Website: walmart
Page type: billing-address
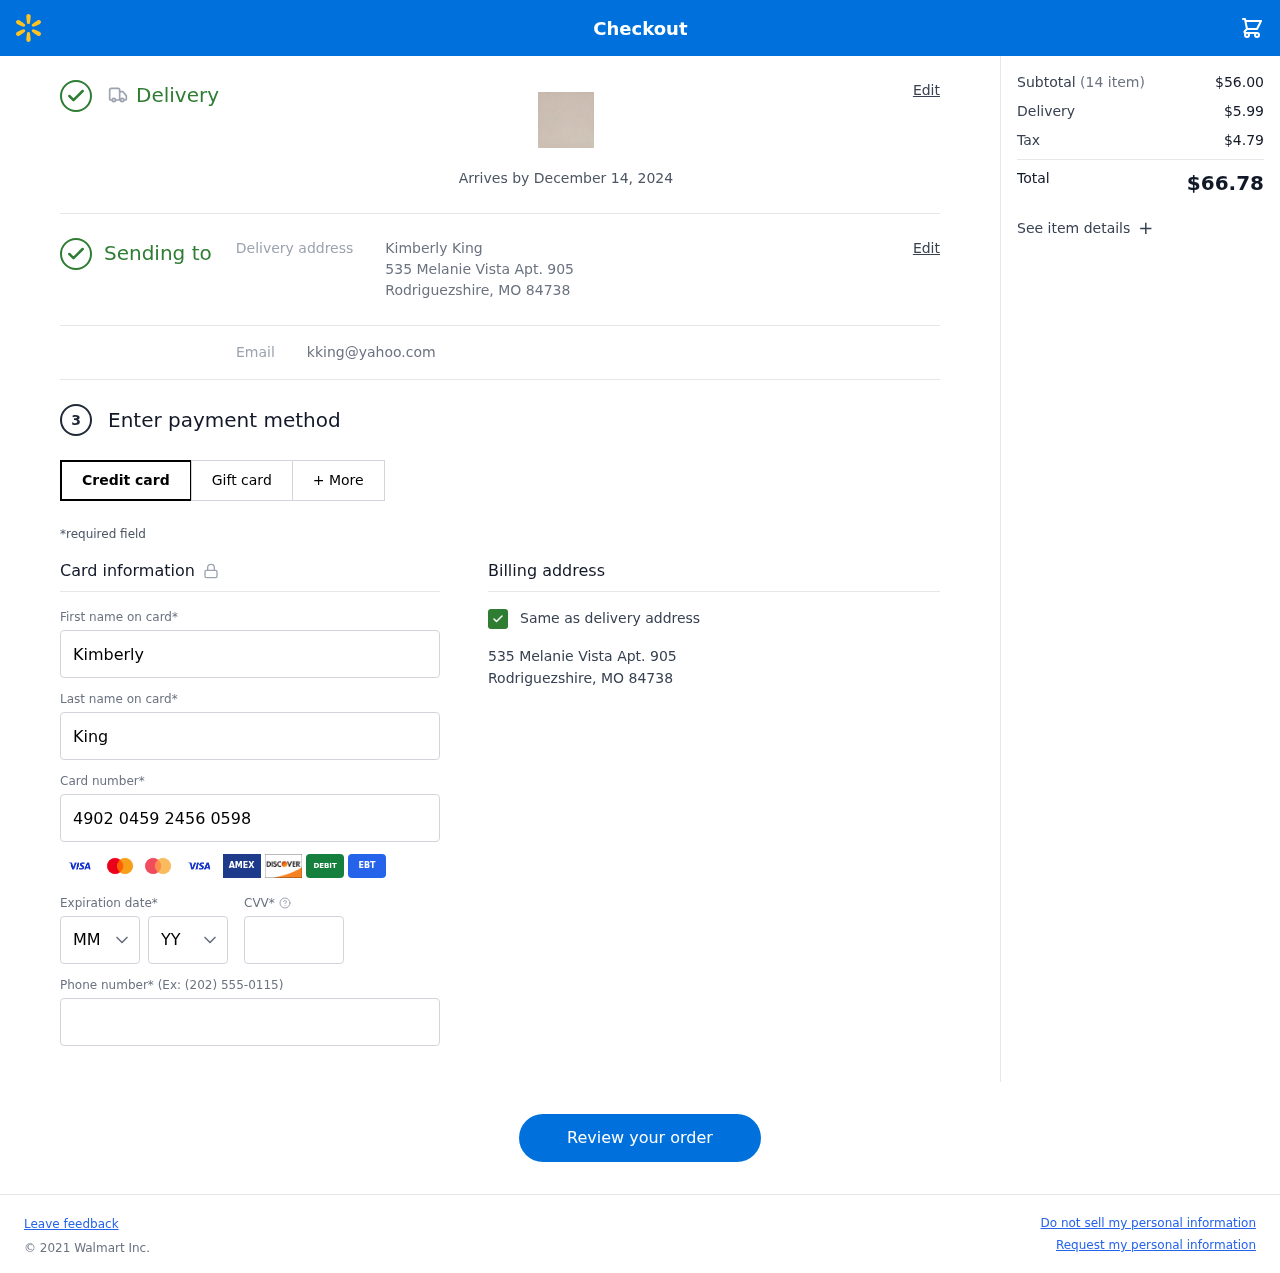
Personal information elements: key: PII_CARD_CVV
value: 003
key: PII_CARD_EXPIRY_MONTH
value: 11
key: PII_CARD_EXPIRY_YEAR
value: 30
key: PII_CARD_NUMBER
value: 4902 0459 2456 0598
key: PII_EMAIL
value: kking@yahoo.com
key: PII_FIRSTNAME
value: Kimberly
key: PII_FULLNAME
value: Kimberly King
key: PII_LASTNAME
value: King
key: PII_PHONE
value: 9944836878
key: PII_STREET
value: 535 Melanie Vista Apt. 905
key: PII_CITY_STATE_ZIP
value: Rodriguezshire, MO 84738
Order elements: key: ORDER_DELIVERY_DATE
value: Arrives by December 14, 2024
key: ORDER_NUM_ITEMS
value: (14 item)
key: ORDER_SUBTOTAL
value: $56.00
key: ORDER_SHIPPING_COST
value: $5.99
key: ORDER_TAX
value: $4.79
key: ORDER_TOTAL
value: $66.78